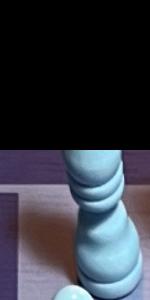
Label: Bishop_White